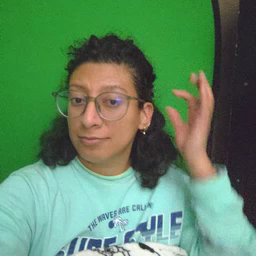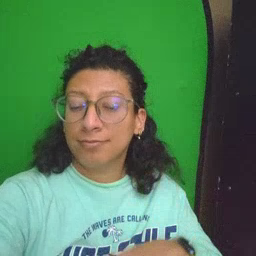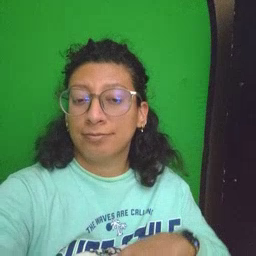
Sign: table